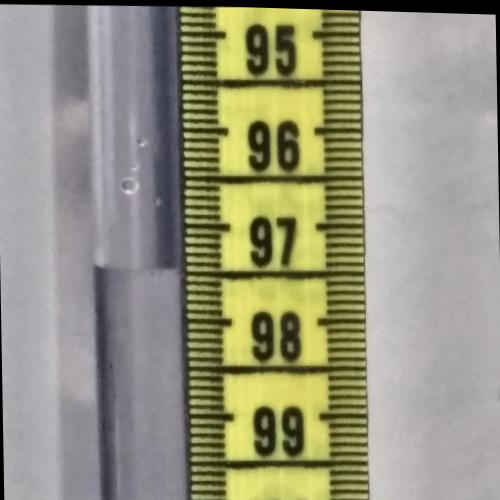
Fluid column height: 97.4 cm